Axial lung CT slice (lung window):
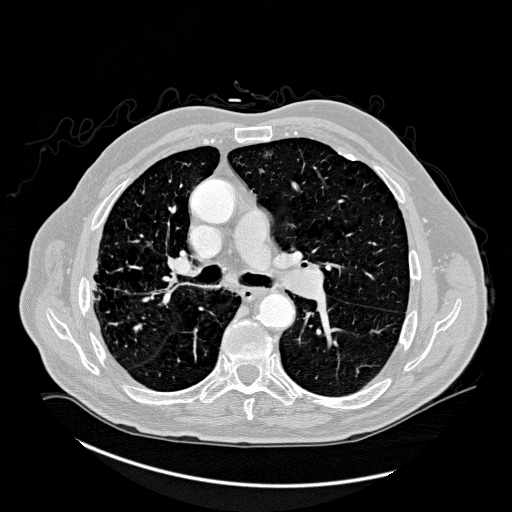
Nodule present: no